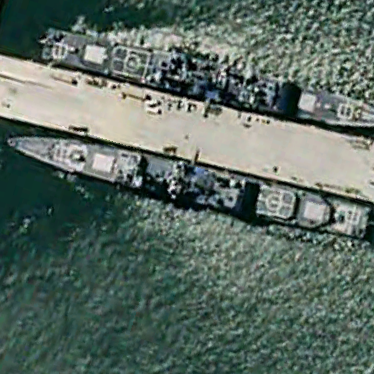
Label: cruiser